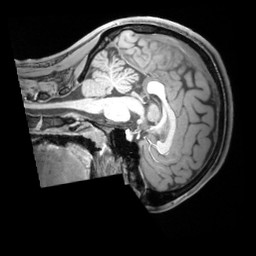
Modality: T1w
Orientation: sagittal
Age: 22
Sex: female
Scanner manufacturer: siemens
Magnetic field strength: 3 T
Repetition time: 1.97 s
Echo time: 0.00206 s